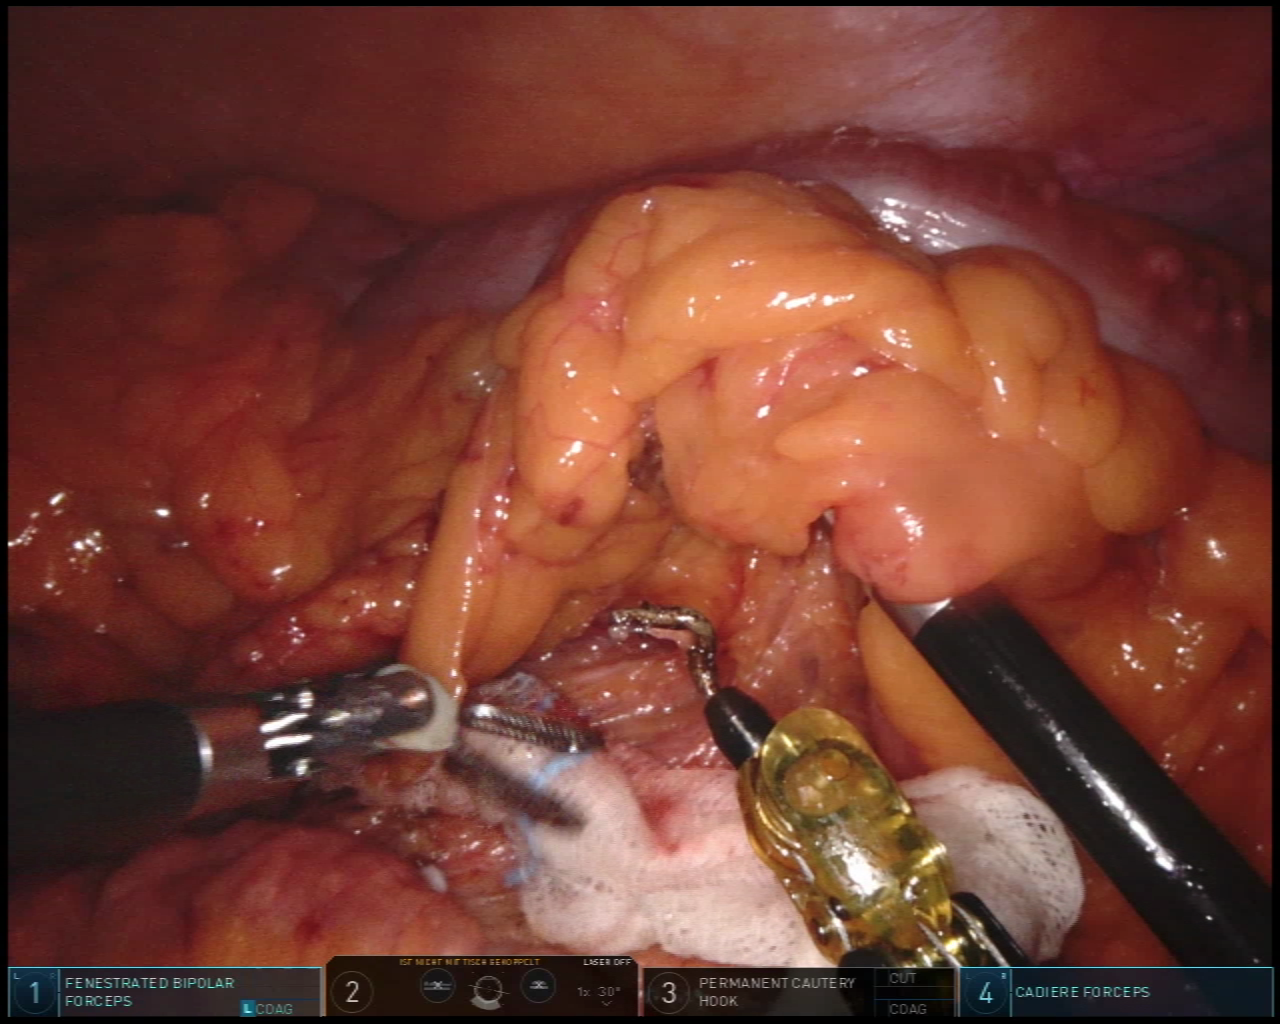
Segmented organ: abdominal_wall
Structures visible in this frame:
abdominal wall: yes
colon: yes
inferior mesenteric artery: no
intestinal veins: no
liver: no
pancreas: no
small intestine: no
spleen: no
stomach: no
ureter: no
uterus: no
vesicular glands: no